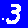
Digit: 3